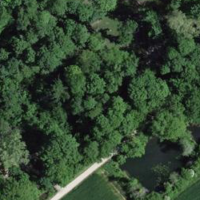
EUNIS habitat code: 25
Species observed at this site:
Chroicocephalus ridibundus
Maniola jurtina
Podarcis muralis